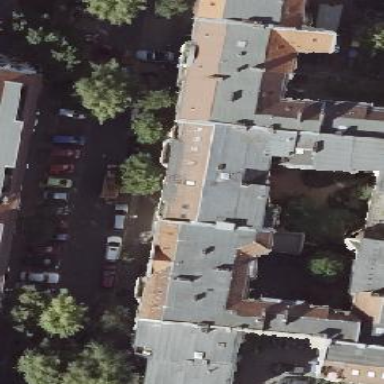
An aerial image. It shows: Residential building with double saltbox roof shape.